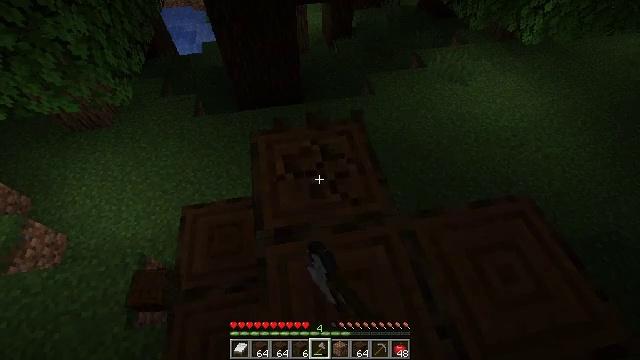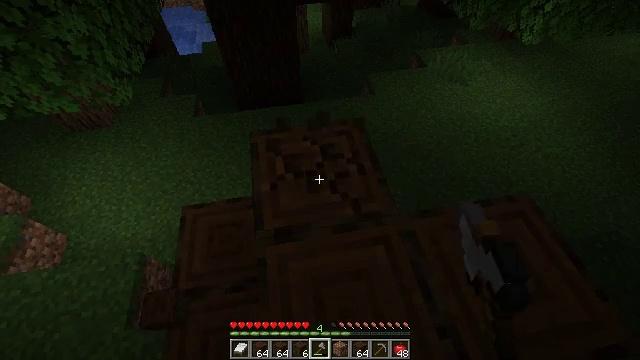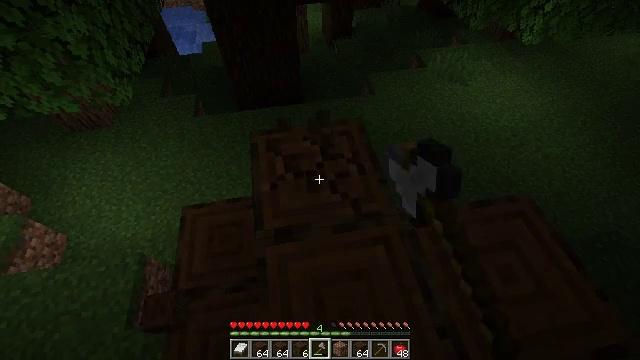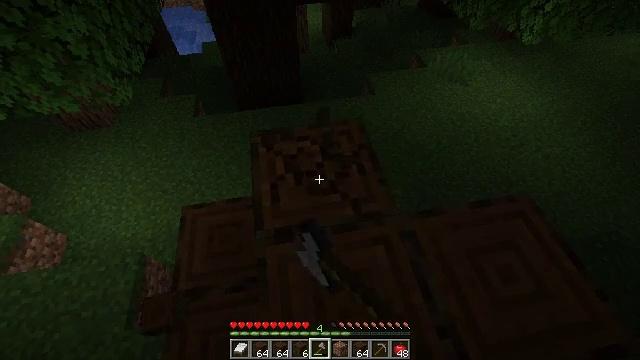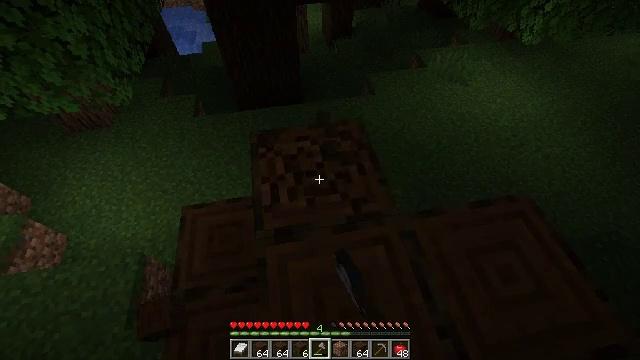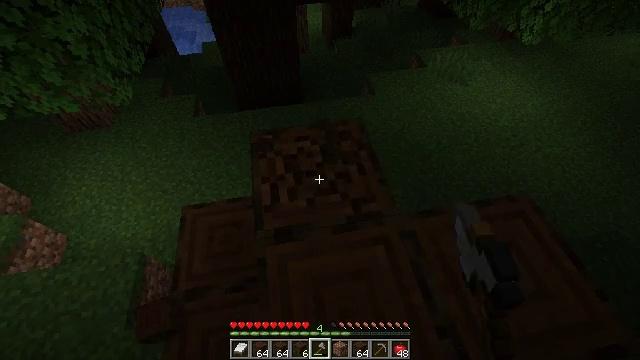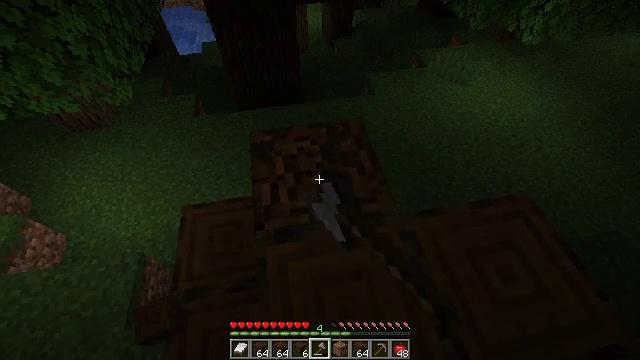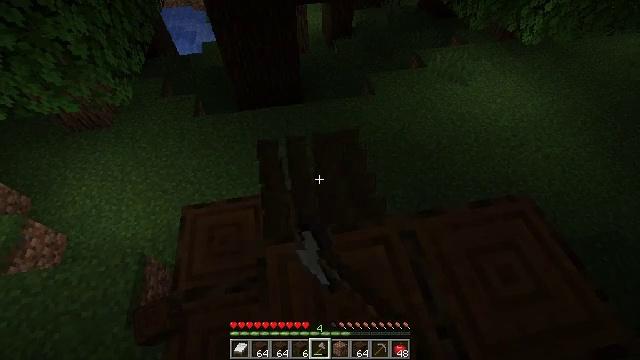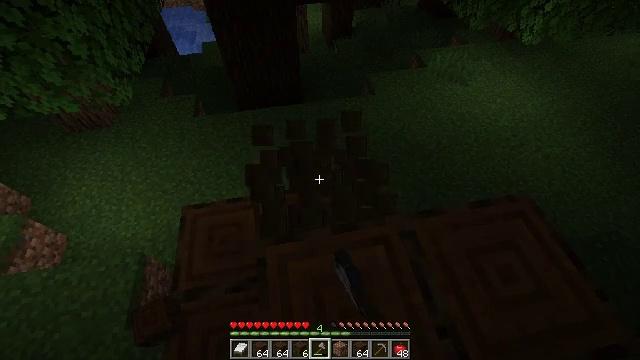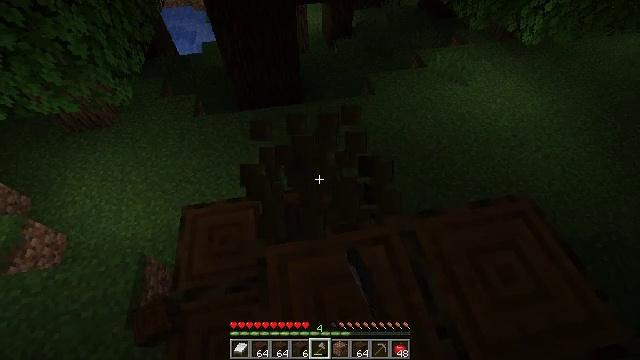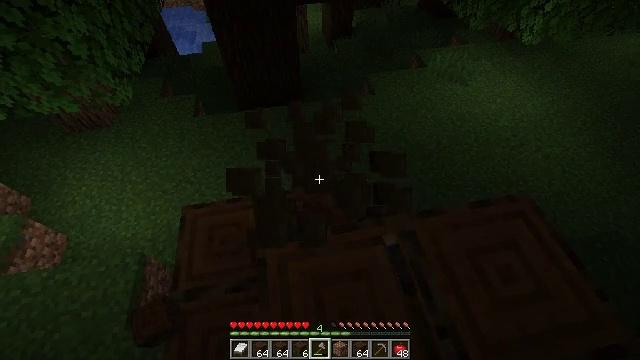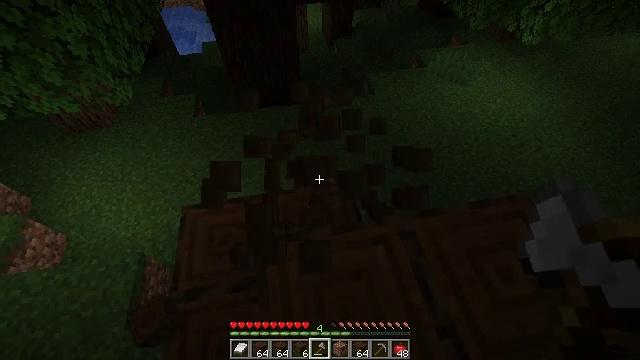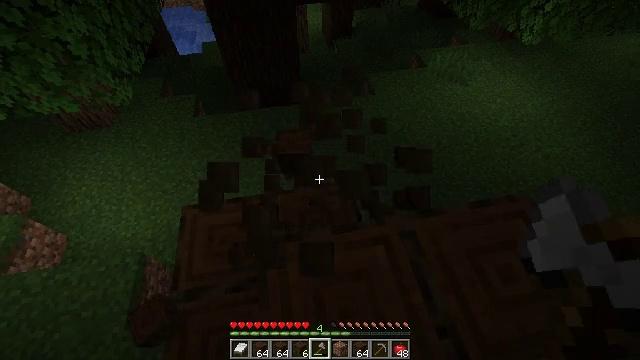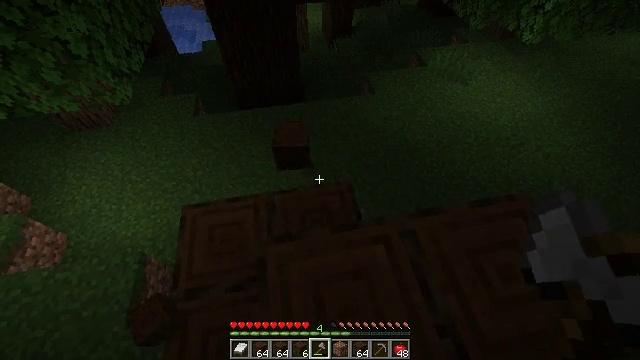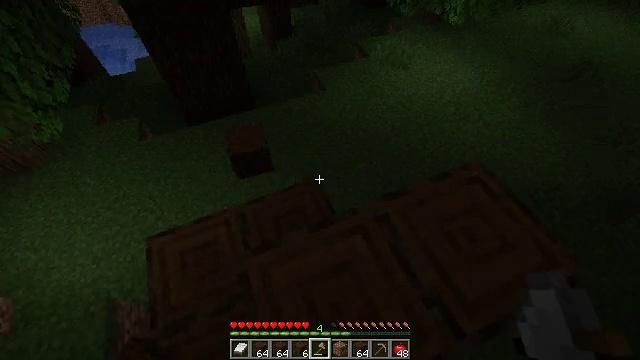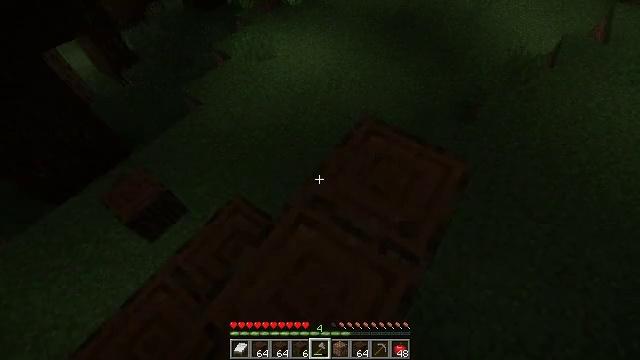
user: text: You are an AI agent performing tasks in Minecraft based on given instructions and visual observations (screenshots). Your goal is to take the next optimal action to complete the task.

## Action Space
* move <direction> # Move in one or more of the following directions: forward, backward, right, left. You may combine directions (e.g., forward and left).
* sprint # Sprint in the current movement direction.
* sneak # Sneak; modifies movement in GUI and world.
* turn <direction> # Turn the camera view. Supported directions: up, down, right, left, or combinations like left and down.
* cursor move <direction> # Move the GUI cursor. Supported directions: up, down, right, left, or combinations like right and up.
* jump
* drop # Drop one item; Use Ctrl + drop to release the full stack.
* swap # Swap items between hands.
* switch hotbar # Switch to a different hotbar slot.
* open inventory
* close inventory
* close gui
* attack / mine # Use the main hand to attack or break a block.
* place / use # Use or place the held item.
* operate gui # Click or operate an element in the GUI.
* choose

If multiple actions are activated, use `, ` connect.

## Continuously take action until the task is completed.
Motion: motion action
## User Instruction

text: Collect dark oak log for building.
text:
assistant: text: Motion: attack / mine
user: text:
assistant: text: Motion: attack / mine
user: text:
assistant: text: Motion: attack / mine
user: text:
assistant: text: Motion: attack / mine
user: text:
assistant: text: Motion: attack / mine
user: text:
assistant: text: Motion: attack / mine
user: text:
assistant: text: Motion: attack / mine
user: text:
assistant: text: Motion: attack / mine
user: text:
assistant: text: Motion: attack / mine
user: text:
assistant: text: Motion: attack / mine
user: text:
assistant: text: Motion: attack / mine
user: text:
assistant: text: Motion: attack / mine
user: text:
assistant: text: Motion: attack / mine
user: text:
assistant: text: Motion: turn right, attack / mine
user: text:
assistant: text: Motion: turn right, attack / mine
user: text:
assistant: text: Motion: turn right, attack / mine
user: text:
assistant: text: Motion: turn right, attack / mine
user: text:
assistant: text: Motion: turn right, attack / mine
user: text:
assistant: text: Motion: turn right, attack / mine
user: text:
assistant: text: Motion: attack / mine
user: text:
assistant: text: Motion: attack / mine
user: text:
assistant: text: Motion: attack / mine
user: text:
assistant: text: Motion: attack / mine
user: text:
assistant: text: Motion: attack / mine
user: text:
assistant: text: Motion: attack / mine
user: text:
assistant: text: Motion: attack / mine
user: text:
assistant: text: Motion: attack / mine
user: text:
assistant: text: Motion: attack / mine
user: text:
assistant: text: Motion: attack / mine
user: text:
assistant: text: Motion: attack / mine